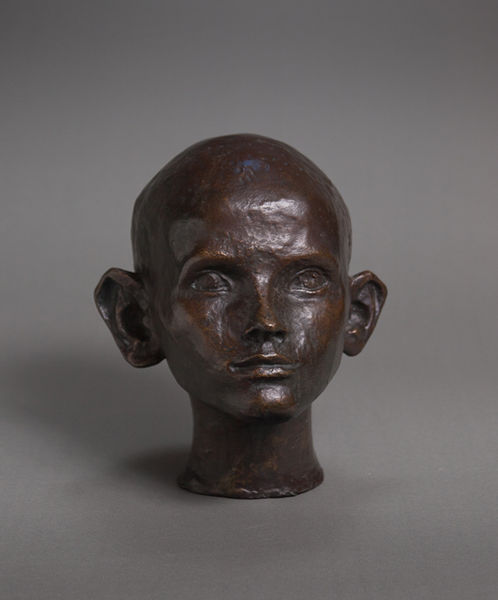
Titel: Boy - a head, Boy - a head
Künstler: Ernst Neizvestnyi (Neizvestny)
Standort: Amherst (Massachusetts, USA)
Institution: Mead Art Museum, Amherst College
Schlagwörter: blue, red, face, female, nose, woman, man, ear, girl, head, boy, child, eyes, metal, bust, brow, chin, mouth, youth, model, sculpture, statue, small, human, cheeks, neck, scale, bald, ears, bronze, big, proportion, copper, clay, sculpting, facew, interesting, lifelike, tribal